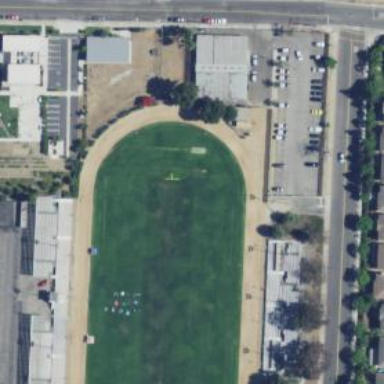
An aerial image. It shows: American football pitch for leisure and sport activities.